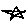
Label: star